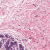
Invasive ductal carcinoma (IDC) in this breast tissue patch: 0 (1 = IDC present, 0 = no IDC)